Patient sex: M
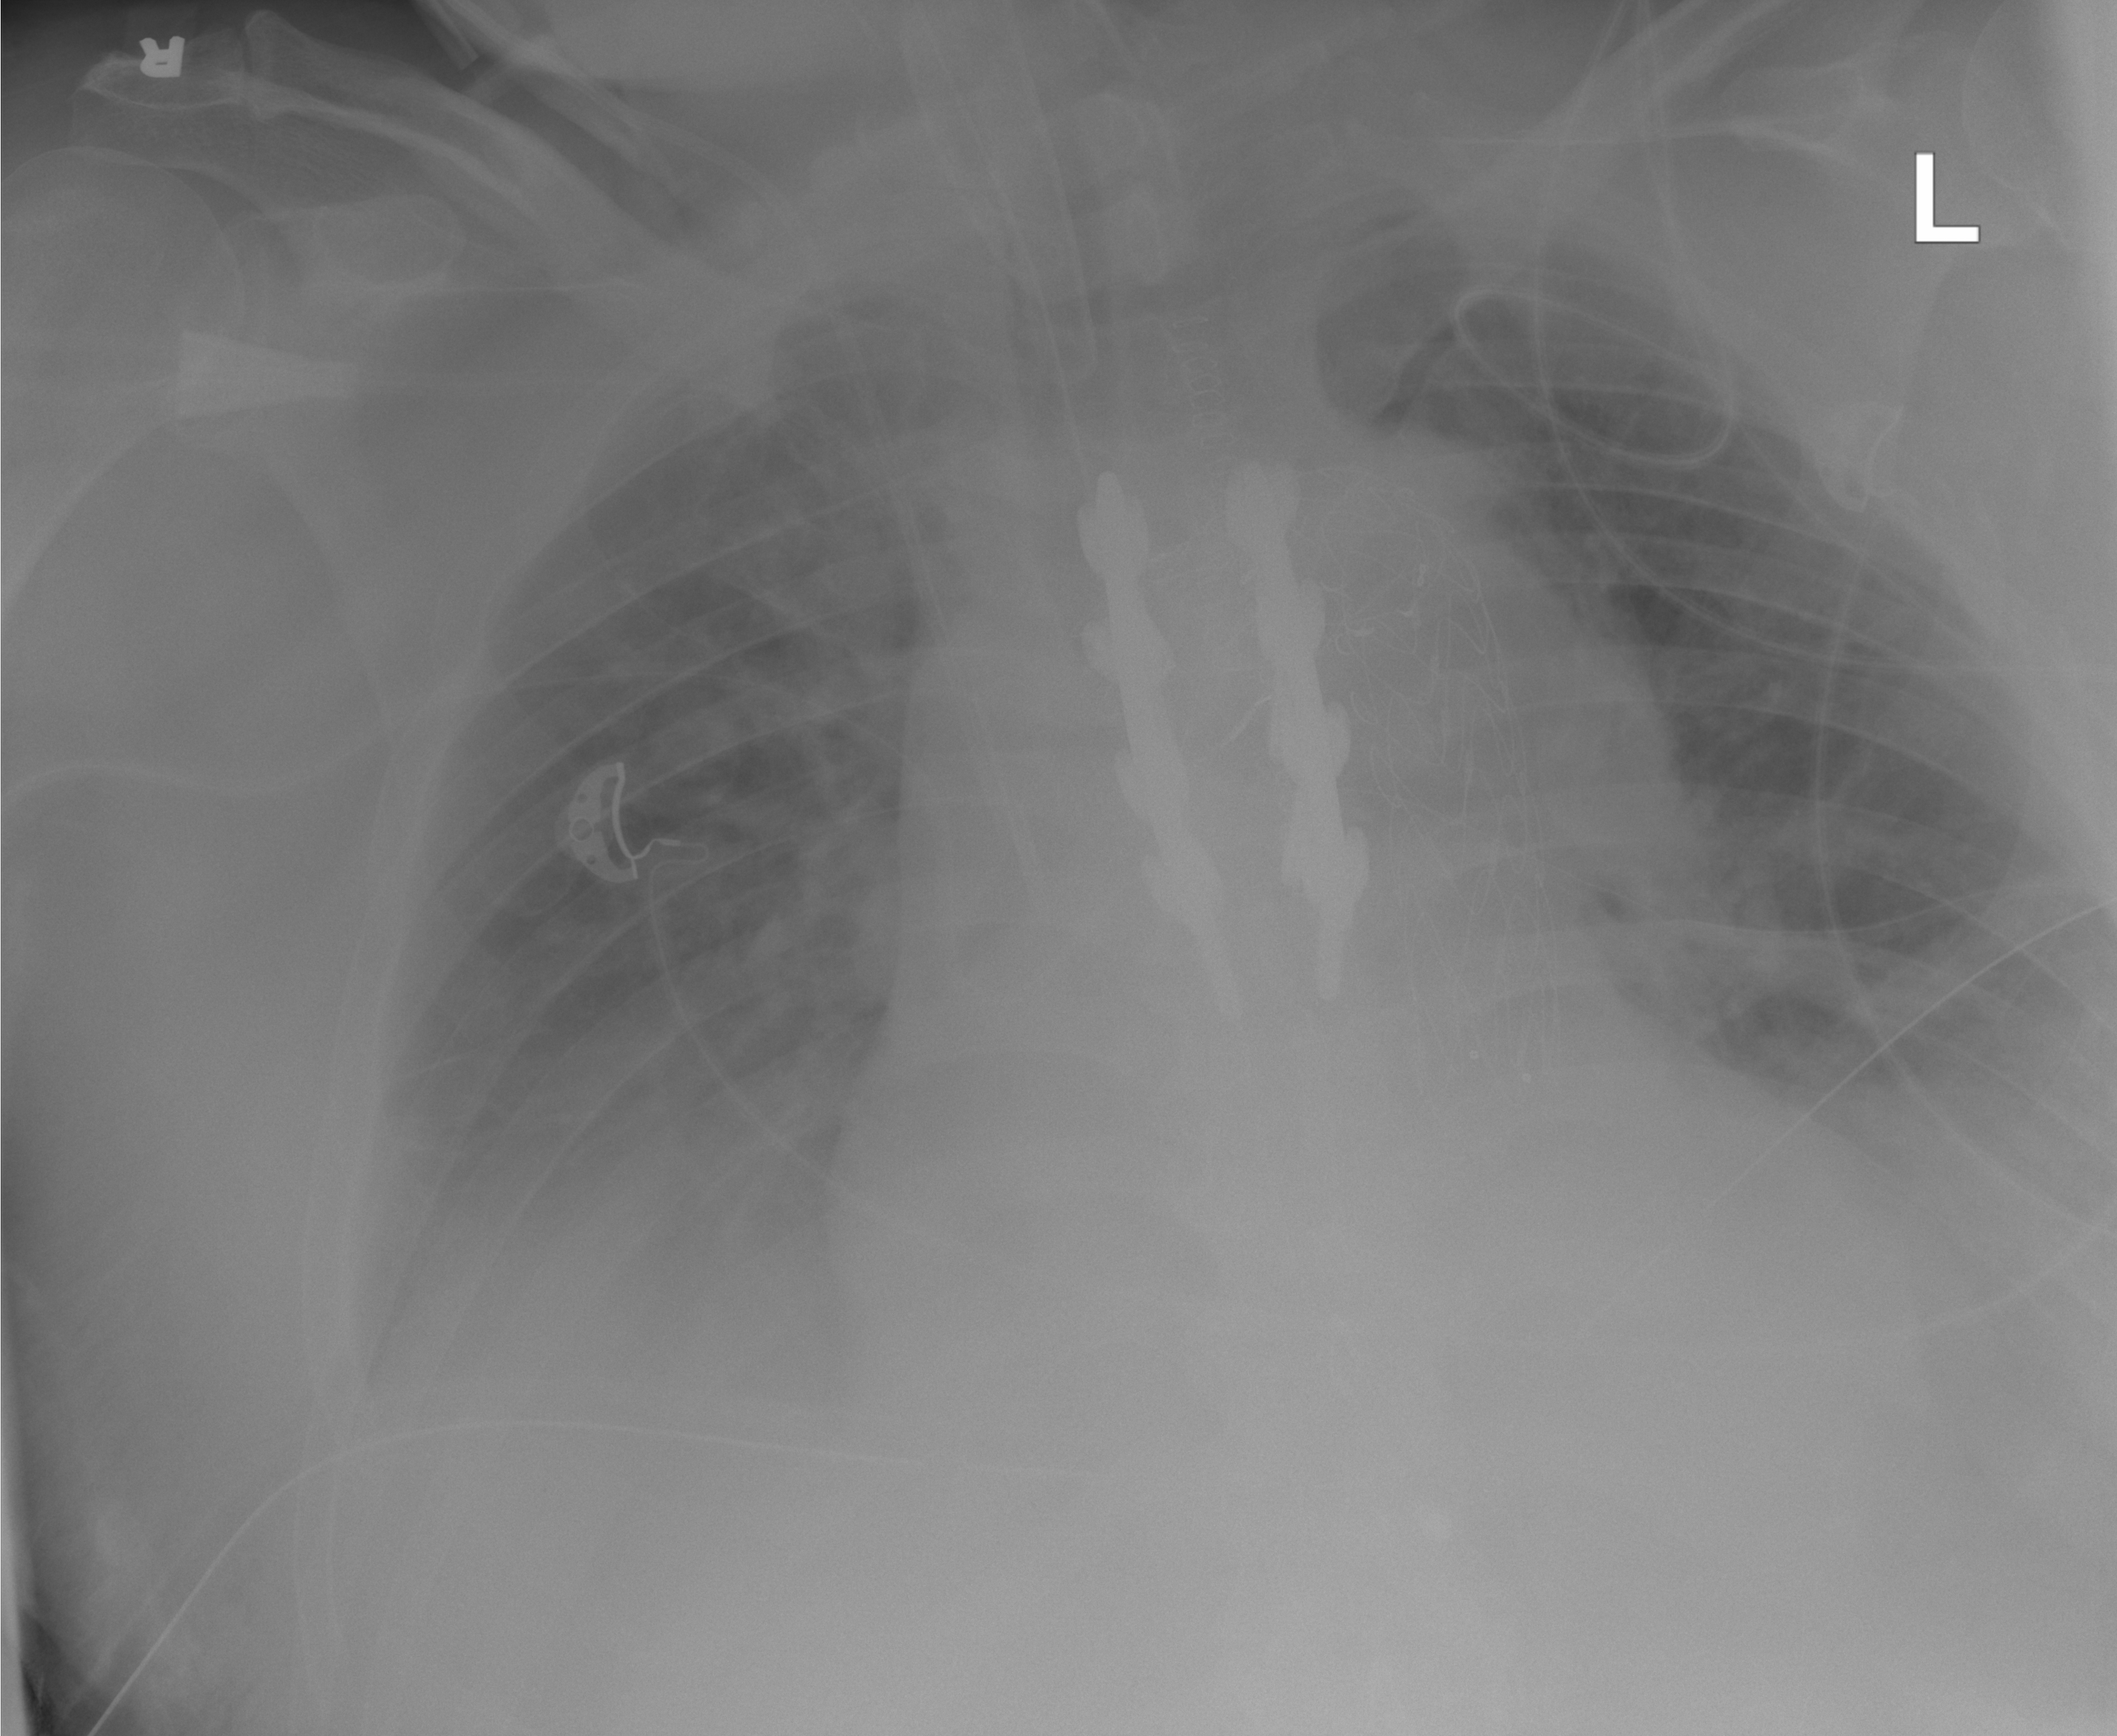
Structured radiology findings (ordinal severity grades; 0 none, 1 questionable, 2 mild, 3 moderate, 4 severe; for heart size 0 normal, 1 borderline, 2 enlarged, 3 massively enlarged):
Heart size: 1
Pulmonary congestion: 0
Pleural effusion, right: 2
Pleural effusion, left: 2
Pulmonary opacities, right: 0
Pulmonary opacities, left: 0
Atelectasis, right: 2
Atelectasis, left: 2